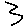
Label: zigzag